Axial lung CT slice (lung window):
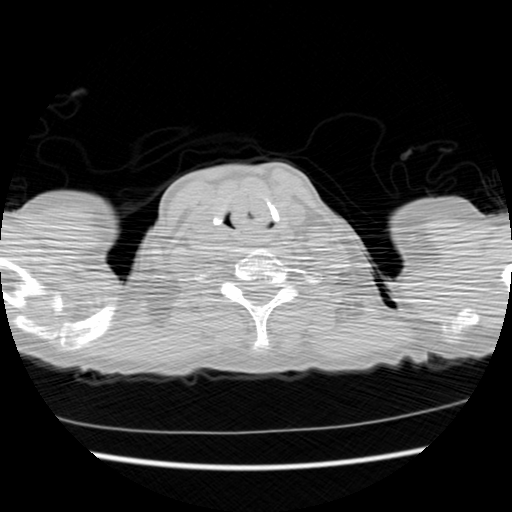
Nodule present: no